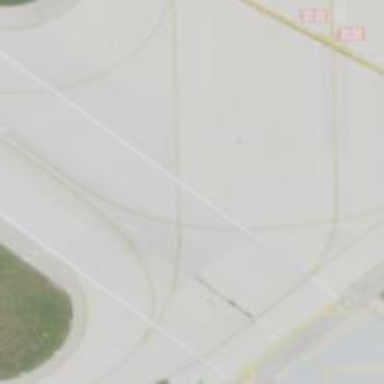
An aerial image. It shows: Image of taxiway at airport.